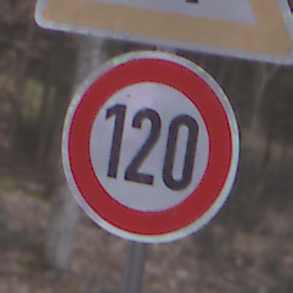
Verkehrszeichen: Geschwindigkeit120
Zusatzzeichen oben: VerengteFahrbahn
Umgebung: Outdoor, Nature
Tageszeit: Midday
Wetter: Overcast
Licht: Natural
Jahreszeit: Autumn
Kontrast: LowContrast